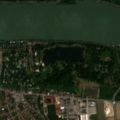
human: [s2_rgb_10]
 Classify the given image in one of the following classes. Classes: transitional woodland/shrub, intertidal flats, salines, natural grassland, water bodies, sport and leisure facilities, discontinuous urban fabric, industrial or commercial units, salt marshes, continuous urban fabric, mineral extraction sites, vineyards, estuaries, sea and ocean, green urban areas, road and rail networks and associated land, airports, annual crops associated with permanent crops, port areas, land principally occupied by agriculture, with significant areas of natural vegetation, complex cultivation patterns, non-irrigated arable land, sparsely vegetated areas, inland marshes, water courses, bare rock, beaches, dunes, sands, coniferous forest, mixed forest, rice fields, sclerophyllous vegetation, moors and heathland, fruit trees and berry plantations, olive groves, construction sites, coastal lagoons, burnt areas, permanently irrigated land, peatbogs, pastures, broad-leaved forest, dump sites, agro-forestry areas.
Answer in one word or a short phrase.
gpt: discontinuous urban fabric, industrial or commercial units, green urban areas, sport and leisure facilities, non-irrigated arable land, broad-leaved forest, water courses